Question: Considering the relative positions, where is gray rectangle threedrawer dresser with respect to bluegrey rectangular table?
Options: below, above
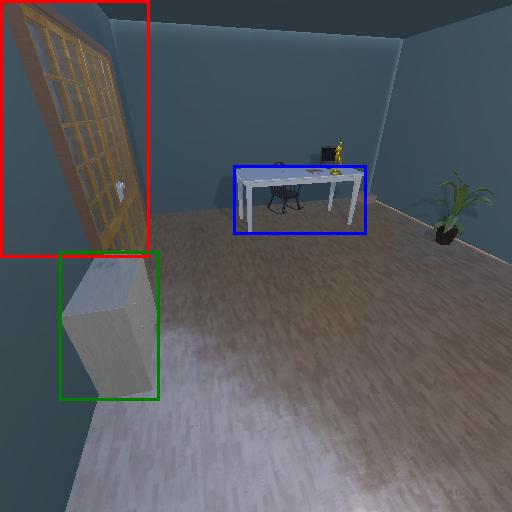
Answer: below